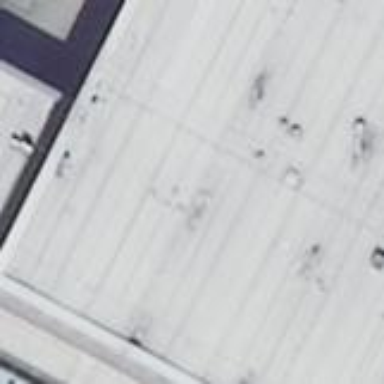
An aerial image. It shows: Building which is part of clothes shop.